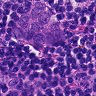
Metastatic tissue present: yes